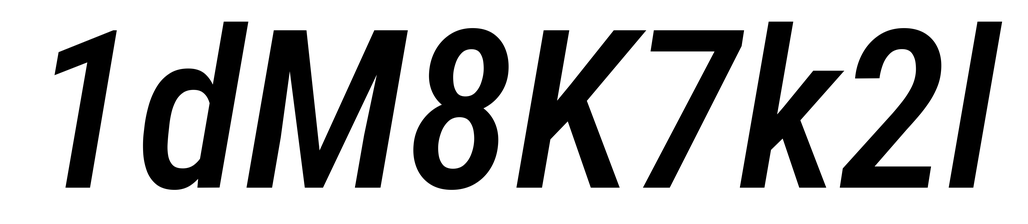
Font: Roboto-Italic_Condensed_Medium_Italic